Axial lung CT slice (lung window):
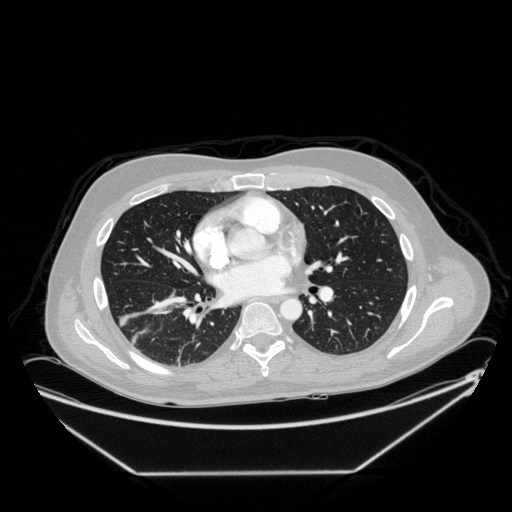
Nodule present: no